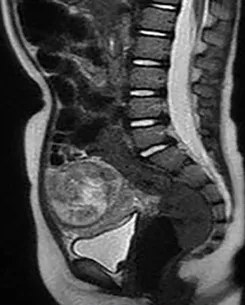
To better characterize the mass, an abdominal magnetic resonance imaging was performed and the initial diagnosis was confirmed (
B, C.
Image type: radiology (mri)